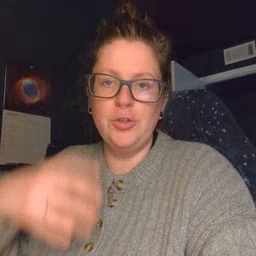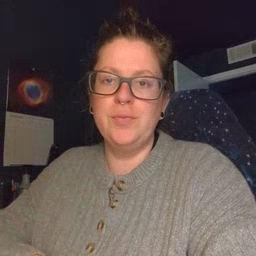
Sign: shower